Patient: sex F, age 62
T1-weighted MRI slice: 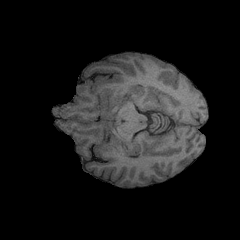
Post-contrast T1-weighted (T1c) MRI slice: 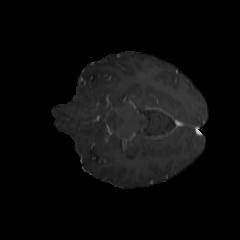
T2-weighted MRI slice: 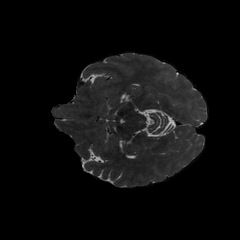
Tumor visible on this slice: no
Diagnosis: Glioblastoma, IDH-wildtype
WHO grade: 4